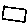
Label: square